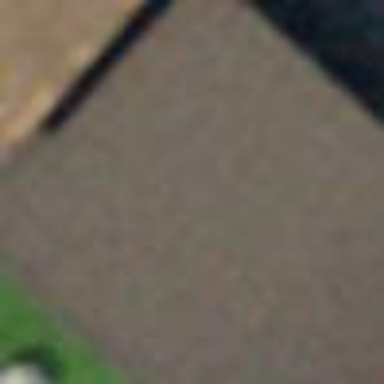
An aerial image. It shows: Garage.